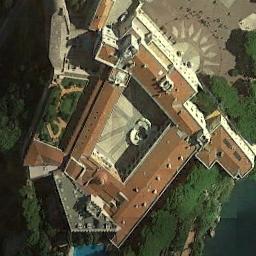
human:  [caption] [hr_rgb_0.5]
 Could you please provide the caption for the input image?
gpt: There are numerous trees beside the palace .

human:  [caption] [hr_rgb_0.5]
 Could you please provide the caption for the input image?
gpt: There are many red palaces here .

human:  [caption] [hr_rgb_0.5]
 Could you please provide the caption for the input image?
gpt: The palace is surrounded by trees next to the water .

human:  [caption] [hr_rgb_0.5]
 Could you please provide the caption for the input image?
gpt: The brown palace with a courtyard is surrounded by a grove of trees .

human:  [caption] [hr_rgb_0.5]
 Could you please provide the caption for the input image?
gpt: There are some green trees around the brown palace .